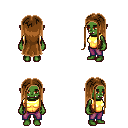
a pixel art fantasy rpg character, female body template, orc, green skin, gold chest armor, magenta pants, brown extra-long hairstyle, four views (front, back, left, right), 2x2 character sprite sheet, small pixel art, hard edges, no anti-aliasing